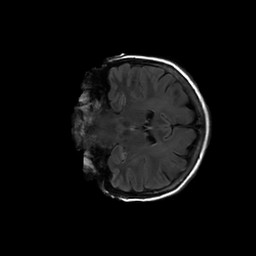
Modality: FLAIR
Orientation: coronal
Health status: ill
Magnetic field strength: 3 T